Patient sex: M
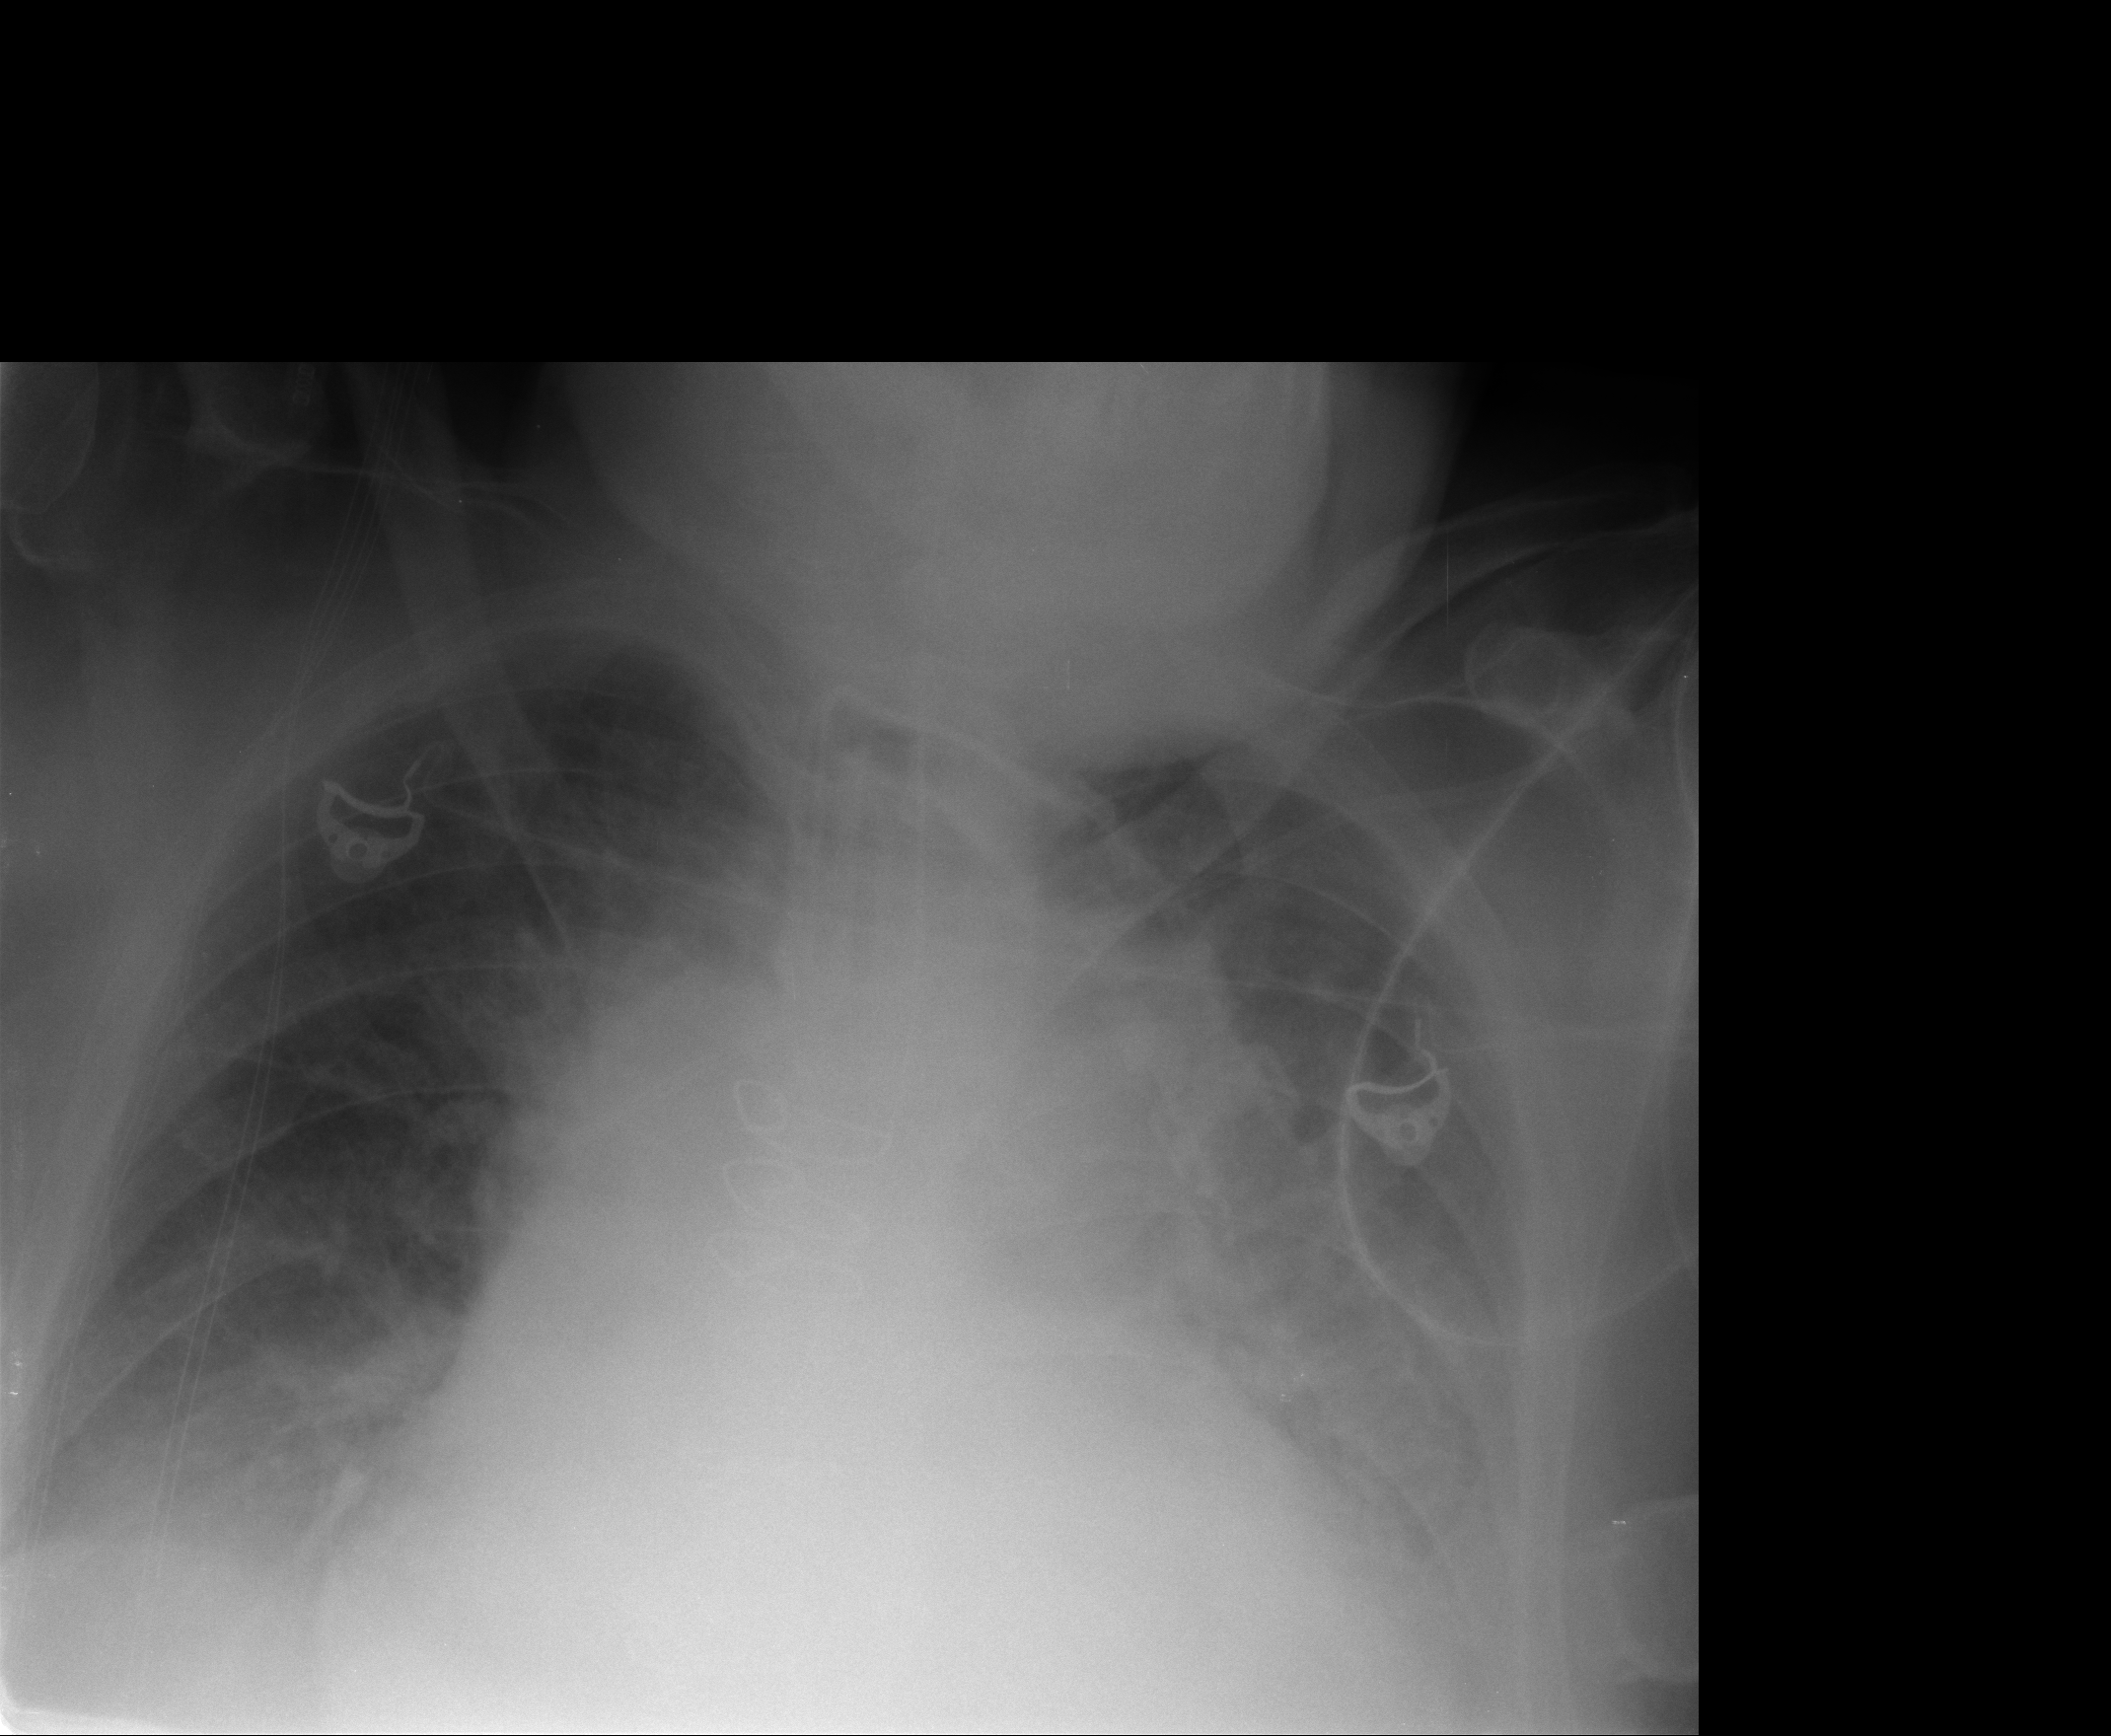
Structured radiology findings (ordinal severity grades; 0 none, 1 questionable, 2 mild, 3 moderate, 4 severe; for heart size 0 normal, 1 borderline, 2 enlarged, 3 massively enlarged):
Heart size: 2
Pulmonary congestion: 3
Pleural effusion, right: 2
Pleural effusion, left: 3
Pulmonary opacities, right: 0
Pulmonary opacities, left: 0
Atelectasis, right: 2
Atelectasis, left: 2